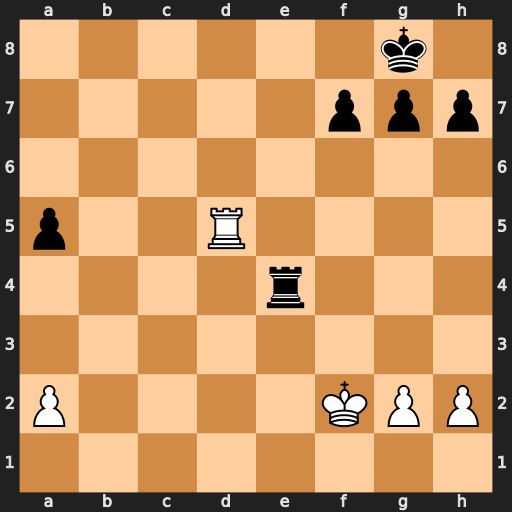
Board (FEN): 6k1/5ppp/8/p2R4/4r3/8/P4KPP/8
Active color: w
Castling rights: -
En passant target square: -
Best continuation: Rd8+ Re8 Rxe8#